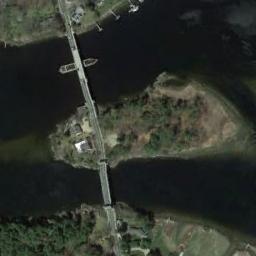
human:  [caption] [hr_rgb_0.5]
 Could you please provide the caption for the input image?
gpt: There is a bridge over the river with some trees and grass beside .

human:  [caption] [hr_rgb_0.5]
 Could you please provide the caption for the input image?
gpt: It was a two-way bridge, And the water in the river was black .

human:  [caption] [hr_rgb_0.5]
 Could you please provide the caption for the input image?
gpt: A bridge built on a dark green river and the river island of the river and some green plants on the flood bed .

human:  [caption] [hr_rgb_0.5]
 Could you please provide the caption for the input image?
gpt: Lots of trees are around the bridge .

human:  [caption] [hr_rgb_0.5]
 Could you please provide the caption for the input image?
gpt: A slender, Straight bridge connects the two land lands on the shores of the blue waters and spans a small island with many buildings and trees in the sea .